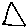
Label: triangle